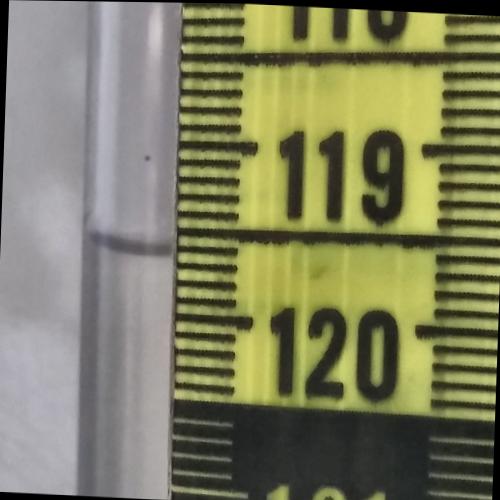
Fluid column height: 119.6 cm